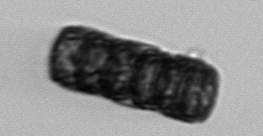
Label: Paralia_sulcata